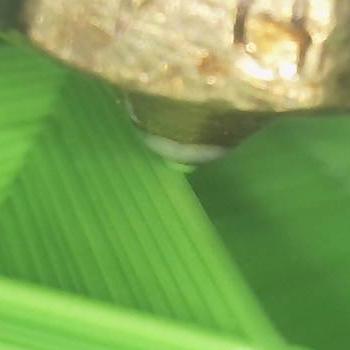
Flow rate: 118%